Aerial crown-view tile of a tropical tree (Barro Colorado Island, Panama), acquired 20240918:
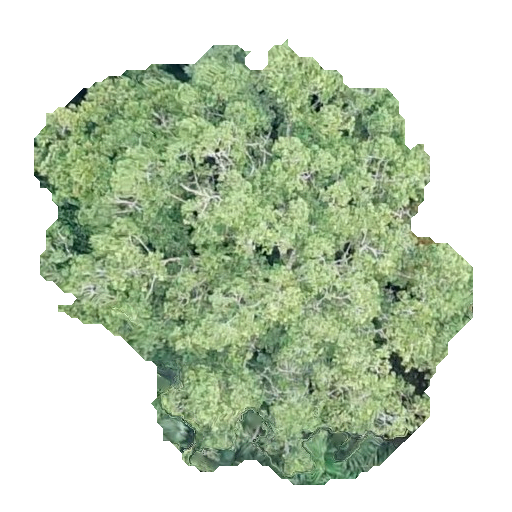
Species: Ocotea leptobotra
GBIF accepted scientific name: Ocotea leptobotra
Crown area: 211.278 m²